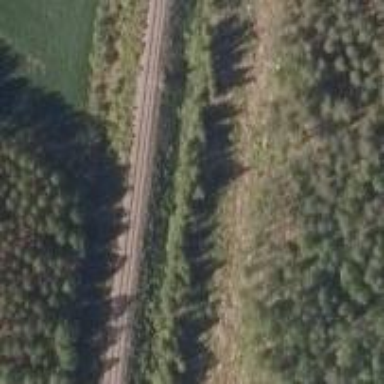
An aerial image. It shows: Railway track with continuous electrified contact line.